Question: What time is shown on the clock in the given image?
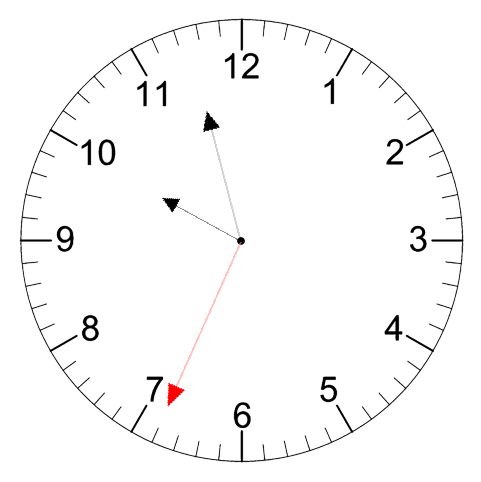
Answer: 09:57:34